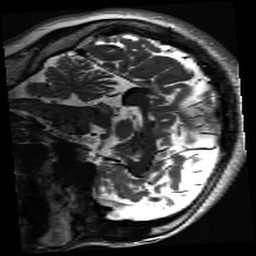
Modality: inplaneT2
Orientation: sagittal